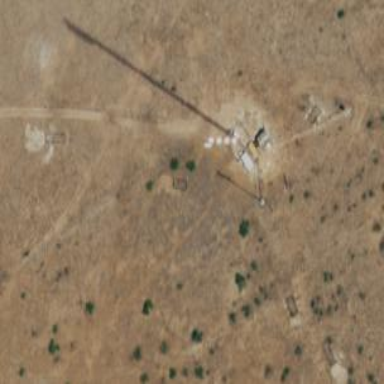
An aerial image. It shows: Mast tower used for communication.